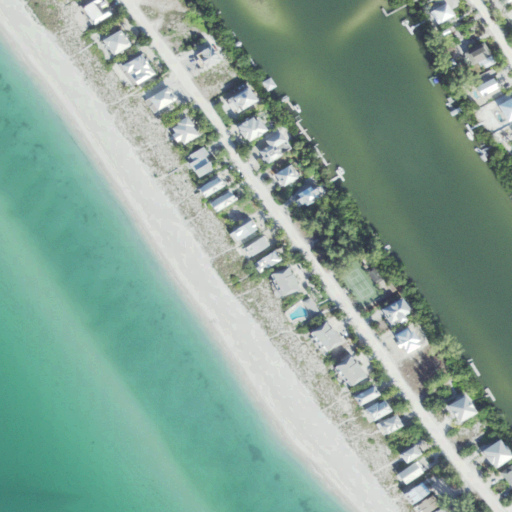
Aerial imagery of island in Florida named Bocilla Island containing open water, high intensity development, medium intensity development, low intensity development, herbaceous wetlands, barren land, and open development